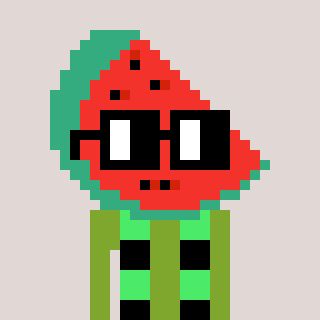
a pixel art character with square black glasses, a watermelon-shaped head and a slimegreen-colored body on a warm background